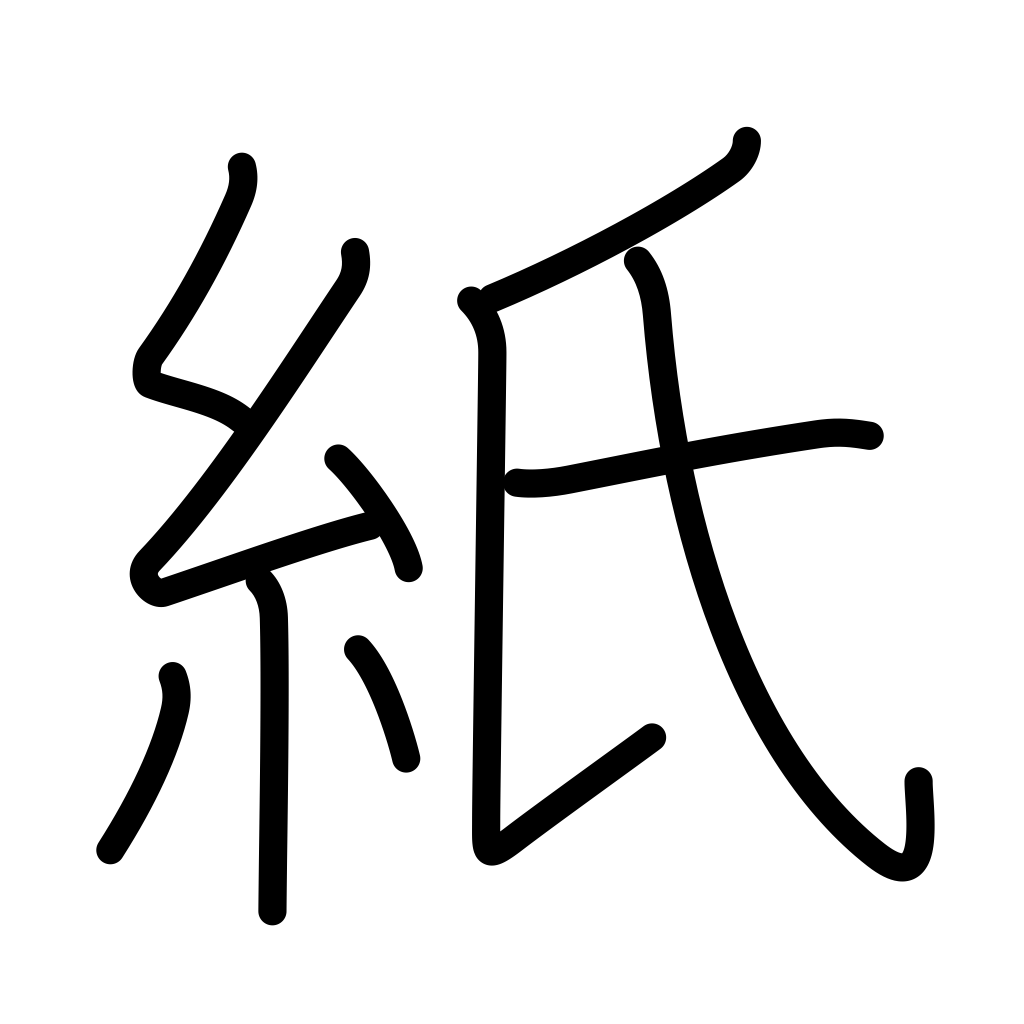
Meaning: paper